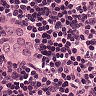
Metastatic tissue present: yes